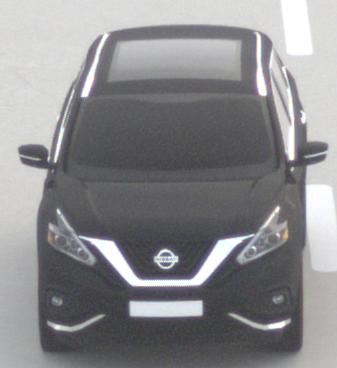
Make: Nissan
Model: Murano
Detailed model: Gen. 3 Z52
Model produced from: 2015
Doors: 5
Color: black
Road condition: dry road
Daytime: morning or afternoon
Contrast: low contrast